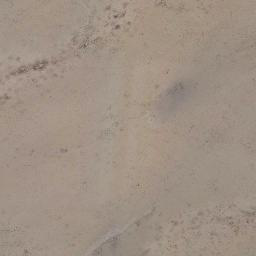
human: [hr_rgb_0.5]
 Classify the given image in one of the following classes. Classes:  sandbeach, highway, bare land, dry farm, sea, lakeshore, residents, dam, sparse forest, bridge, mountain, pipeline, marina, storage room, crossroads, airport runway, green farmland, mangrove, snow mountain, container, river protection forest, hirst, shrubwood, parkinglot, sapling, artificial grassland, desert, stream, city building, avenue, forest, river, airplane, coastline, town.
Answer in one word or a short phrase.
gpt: bare land